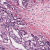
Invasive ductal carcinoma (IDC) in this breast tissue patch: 1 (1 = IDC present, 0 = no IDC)